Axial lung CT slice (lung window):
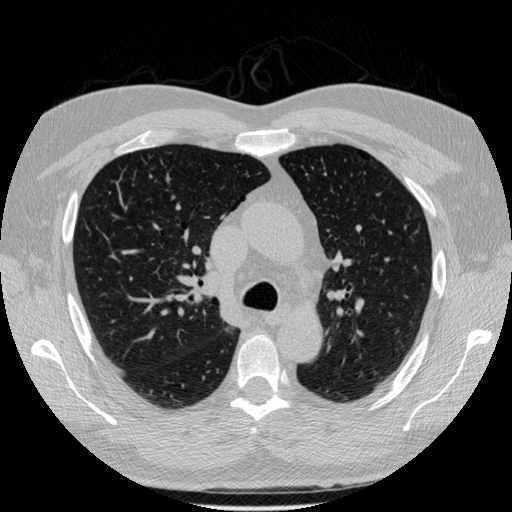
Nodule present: no